Field crop: maize
Growth stage: 2
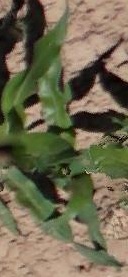
Species: maize